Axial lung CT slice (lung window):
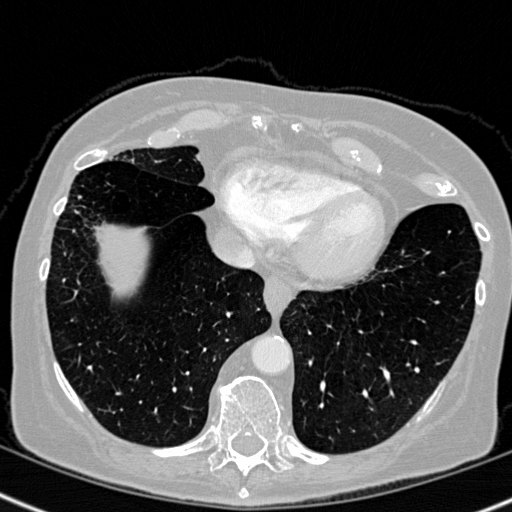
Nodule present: no